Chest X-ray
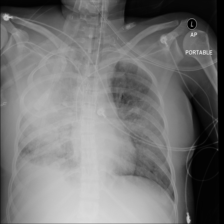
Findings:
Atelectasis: negative
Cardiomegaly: negative
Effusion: negative
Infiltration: positive
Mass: negative
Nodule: negative
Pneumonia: negative
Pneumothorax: negative
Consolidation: positive
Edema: negative
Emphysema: negative
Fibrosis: negative
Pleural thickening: negative
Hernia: negative